Question: I'm trying to place two divs over the top of an existing website, as in this image:

I can do this fine in firefox/google chrome etc, but it doesn't seem to work in IE.
Could someone point me to a simple example of how to do this?
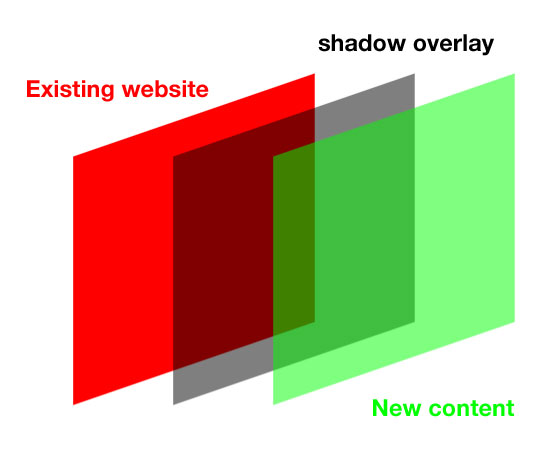
Answer: put the following code in your head and change 'position:absolute' back to 'position:fixed' in your css
'''
<!--[if IE]>
<style type="text/css">
.black_overlay {
position:absolute;
top: expression(document.compatMode=="CSS1Compat" ? document.documentElement.scrollTop+"px" : body.scrollTop+"px");
}
</style>
<![endif]-->
'''